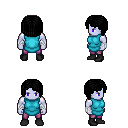
a pixel art fantasy rpg character, male body template, dark elf, purple skin, teal tunic, magenta pants, black pageboy hairstyle, white cloth bandages, black shoes, four views (front, back, left, right), 2x2 character sprite sheet, small pixel art, hard edges, no anti-aliasing